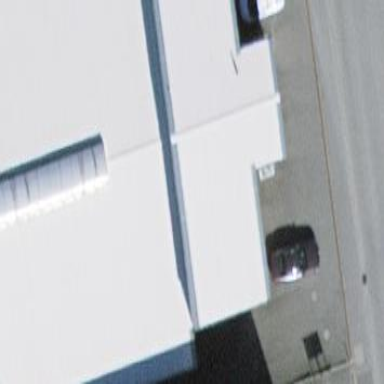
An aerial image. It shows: Commercial building.